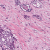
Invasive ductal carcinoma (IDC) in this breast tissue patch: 1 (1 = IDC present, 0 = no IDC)